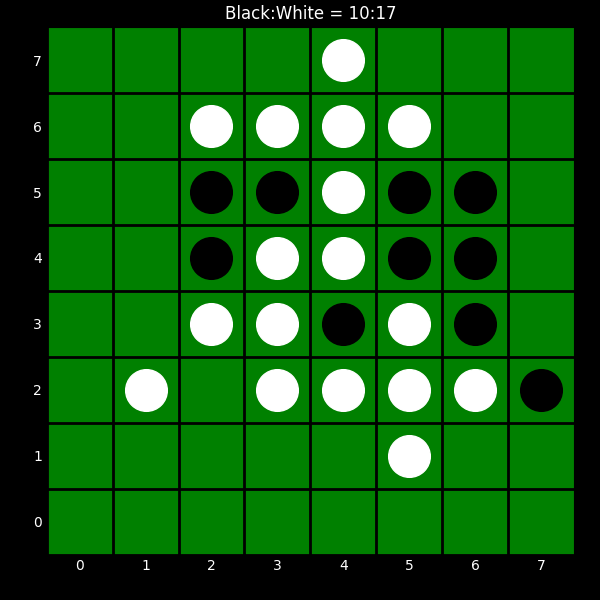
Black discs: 10
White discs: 17